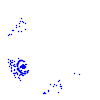
Particle: kaon